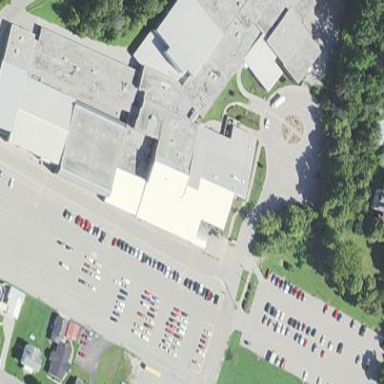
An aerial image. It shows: School building.